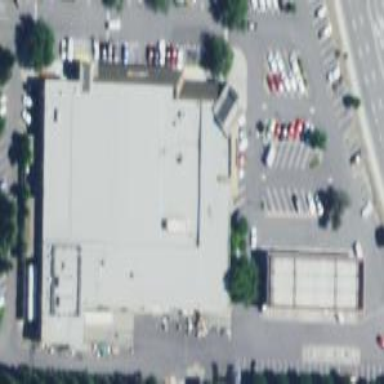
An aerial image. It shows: Shopping plaza with retail stores.